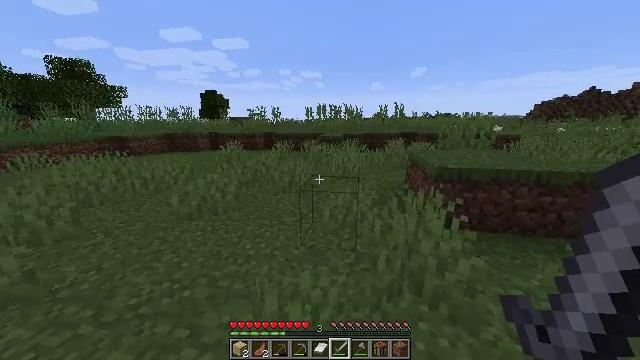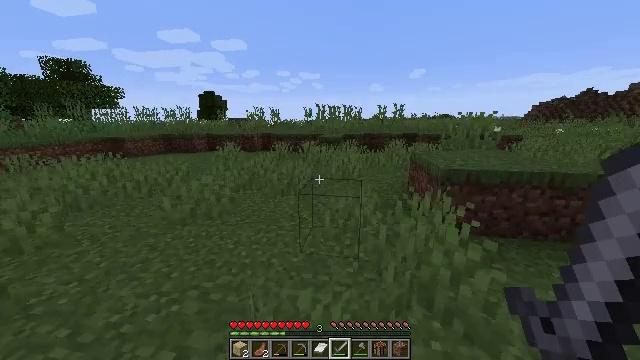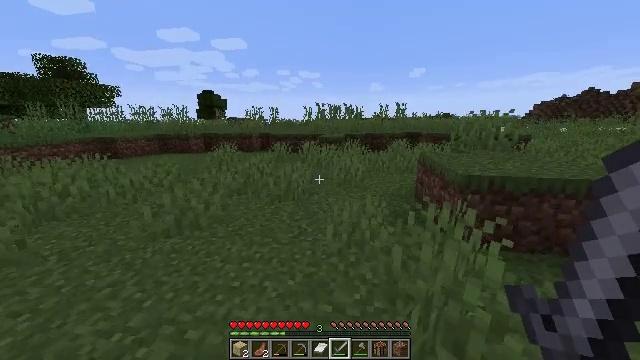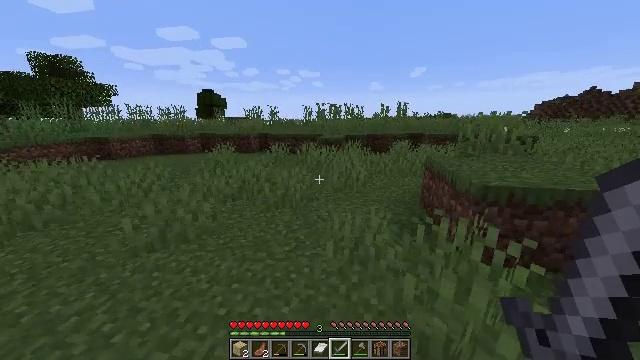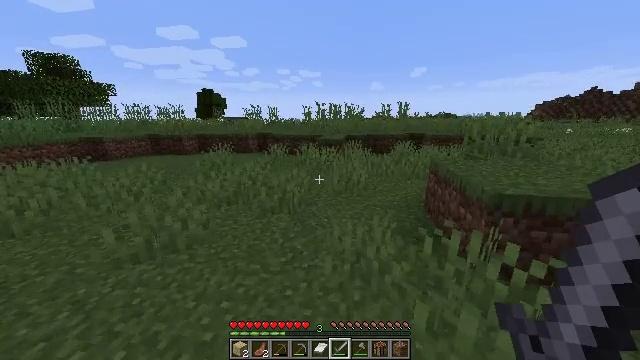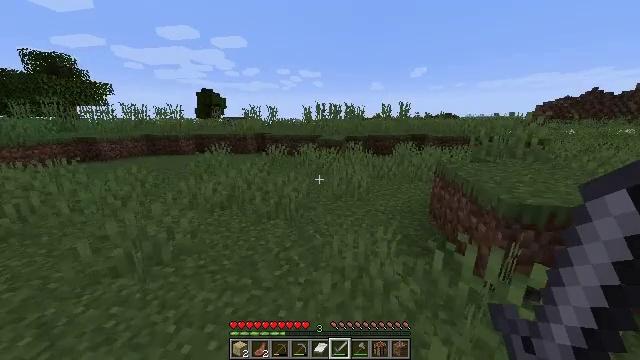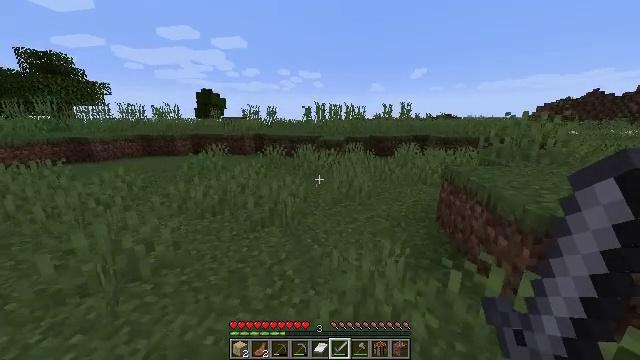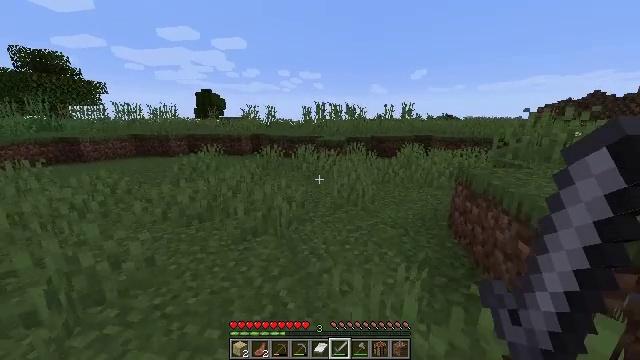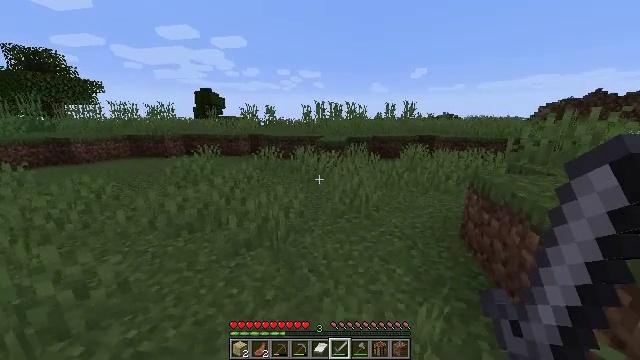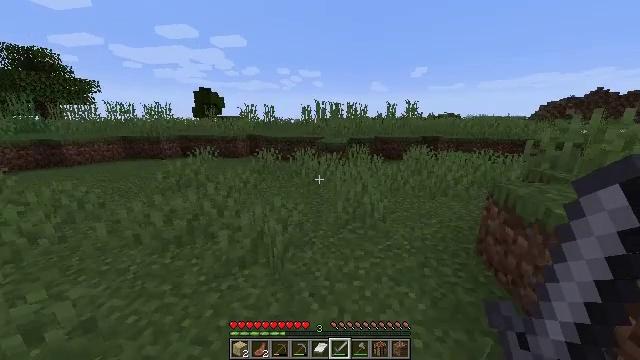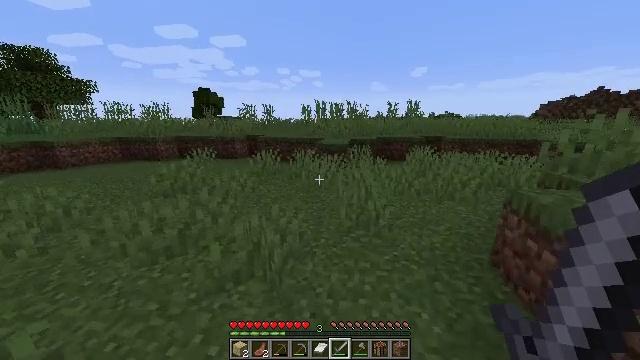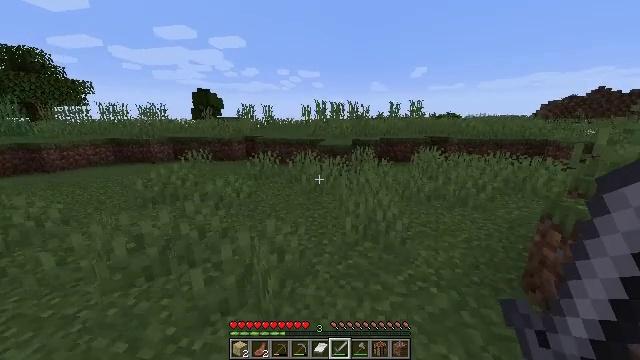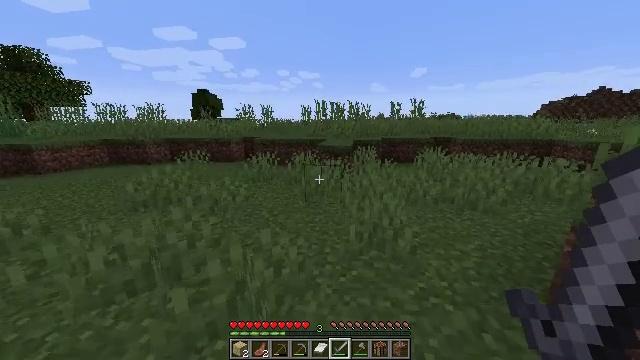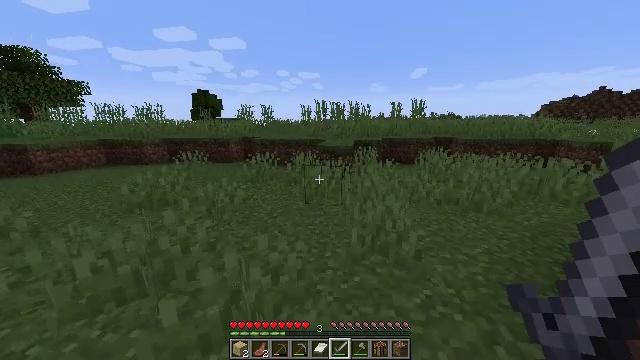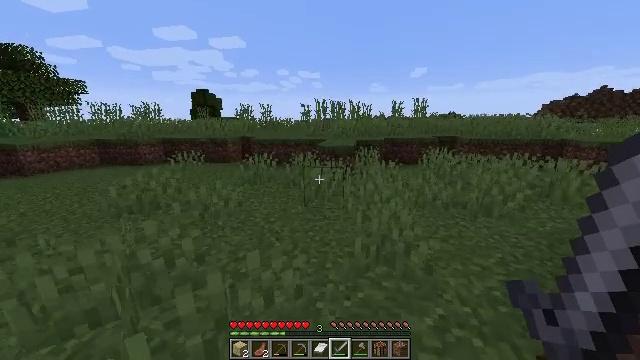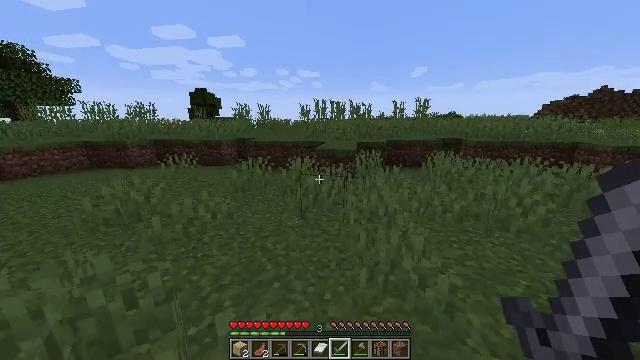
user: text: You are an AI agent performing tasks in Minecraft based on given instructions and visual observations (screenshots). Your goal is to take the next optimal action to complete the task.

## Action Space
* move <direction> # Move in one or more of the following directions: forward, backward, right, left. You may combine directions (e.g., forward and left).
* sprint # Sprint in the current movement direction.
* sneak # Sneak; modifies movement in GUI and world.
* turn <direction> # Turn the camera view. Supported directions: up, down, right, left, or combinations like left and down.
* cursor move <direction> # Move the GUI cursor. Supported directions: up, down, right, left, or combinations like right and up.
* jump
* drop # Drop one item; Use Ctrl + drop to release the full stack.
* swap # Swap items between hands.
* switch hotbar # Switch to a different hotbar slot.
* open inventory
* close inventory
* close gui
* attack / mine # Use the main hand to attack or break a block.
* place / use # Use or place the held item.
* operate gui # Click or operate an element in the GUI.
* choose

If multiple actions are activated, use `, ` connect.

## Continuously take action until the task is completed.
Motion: motion action
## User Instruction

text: Gather a tall sunflower.
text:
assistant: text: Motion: move forward, sprint
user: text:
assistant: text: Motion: move forward, sprint
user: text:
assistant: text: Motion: move forward, sprint
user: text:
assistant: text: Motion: move forward, sprint
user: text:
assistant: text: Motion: move forward, sprint
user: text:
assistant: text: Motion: move forward, sprint
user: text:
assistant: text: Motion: move forward, sprint
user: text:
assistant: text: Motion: move forward, sprint
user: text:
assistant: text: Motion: move forward, sprint
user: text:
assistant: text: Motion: move forward, sprint
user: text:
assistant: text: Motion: move forward, sprint
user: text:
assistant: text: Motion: move forward, sprint
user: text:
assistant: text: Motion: move forward, sprint
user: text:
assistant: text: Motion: move forward, sprint
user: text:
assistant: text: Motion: move forward, sprint
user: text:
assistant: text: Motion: move forward, sprint, turn right
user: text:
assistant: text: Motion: move forward, sprint, turn right
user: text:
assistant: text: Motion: move forward, sprint, turn right
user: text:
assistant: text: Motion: move forward, sprint
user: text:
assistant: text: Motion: move forward, sprint
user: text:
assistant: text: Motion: move forward, sprint
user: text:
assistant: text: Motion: move forward, sprint
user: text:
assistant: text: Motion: move forward, sprint
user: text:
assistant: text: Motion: move forward, sprint
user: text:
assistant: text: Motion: move forward, sprint
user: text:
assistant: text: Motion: move forward, sprint
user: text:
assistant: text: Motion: move forward, sprint
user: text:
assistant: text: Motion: move forward, sprint
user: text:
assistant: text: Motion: move forward, sprint
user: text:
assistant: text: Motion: move forward, sprint